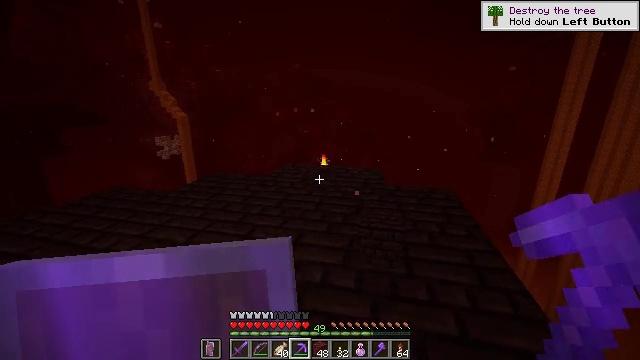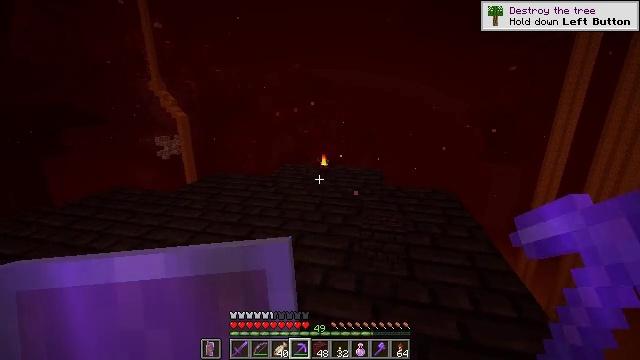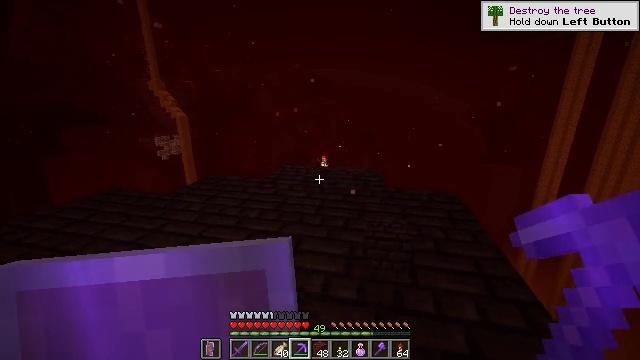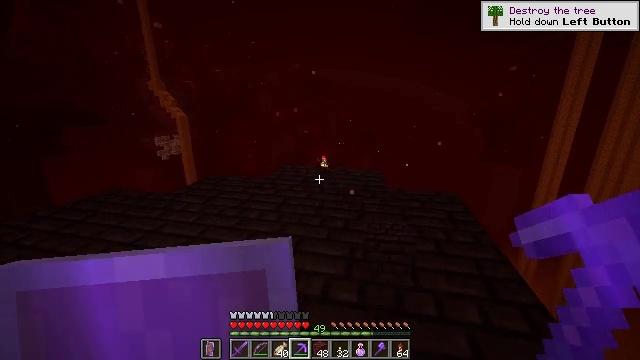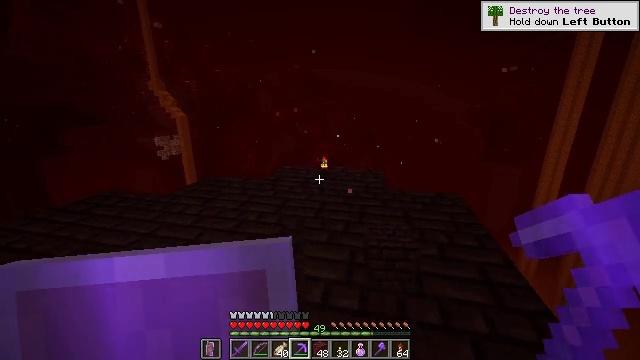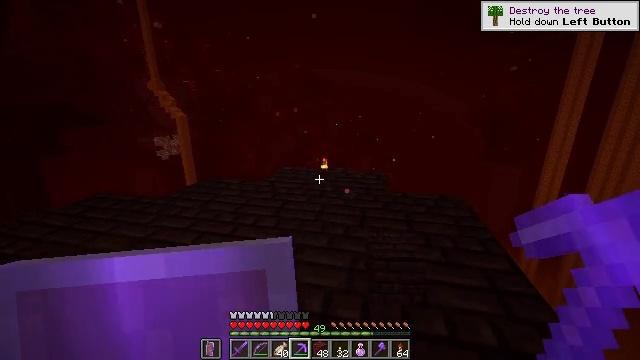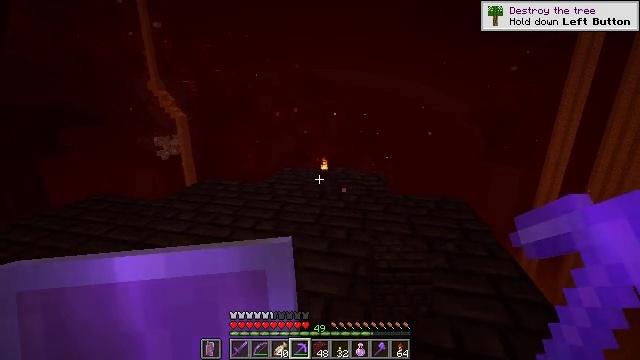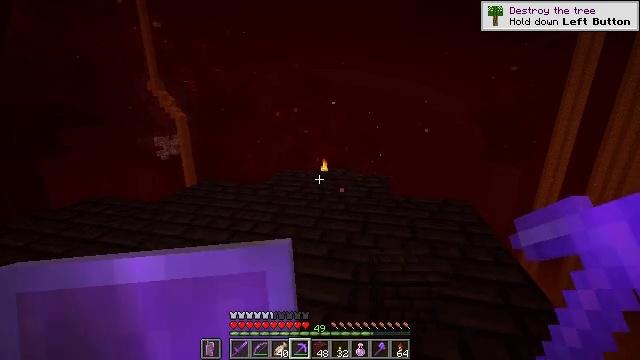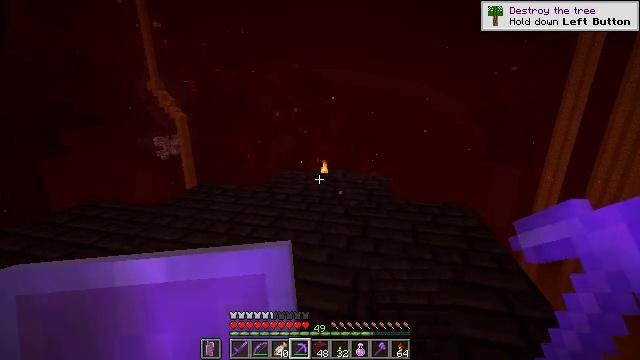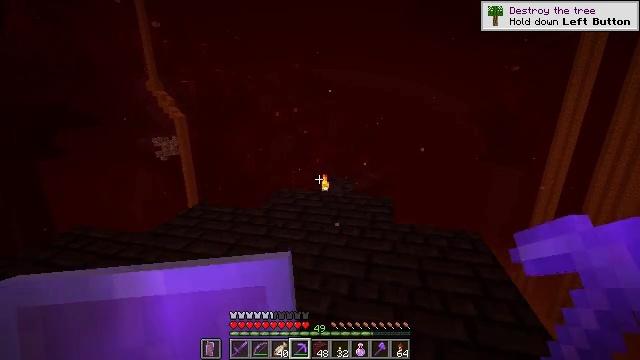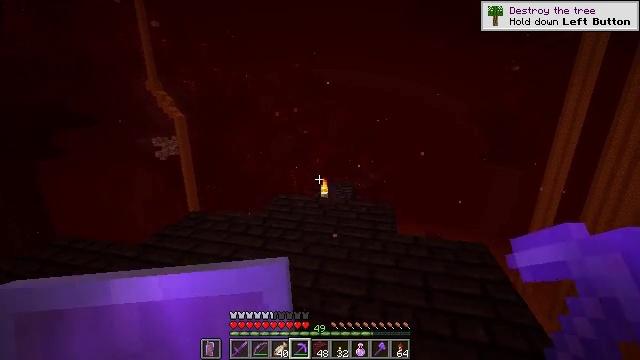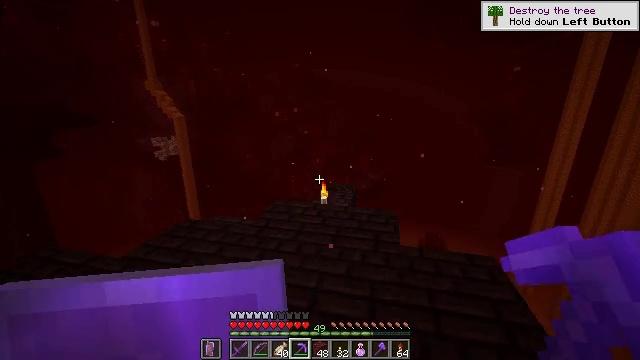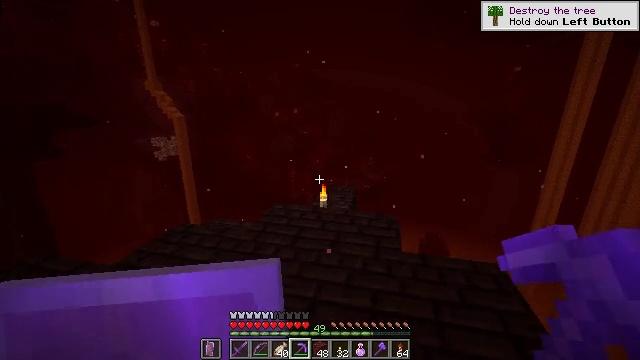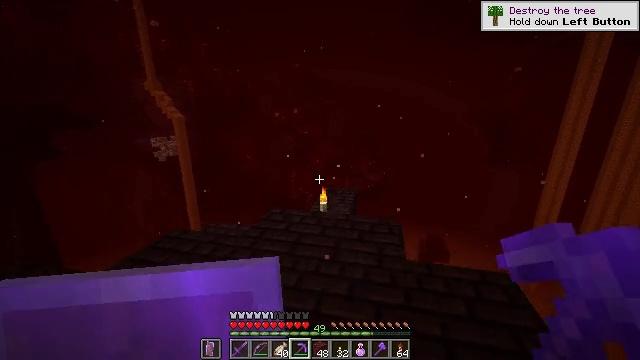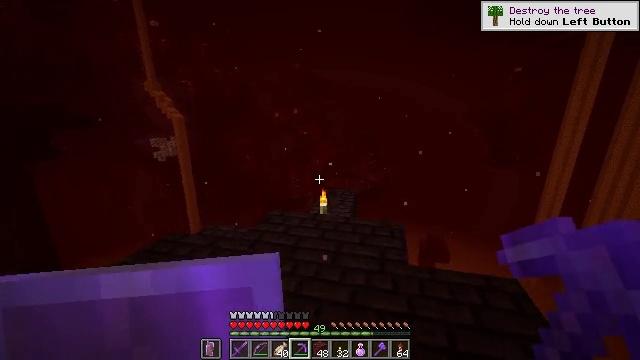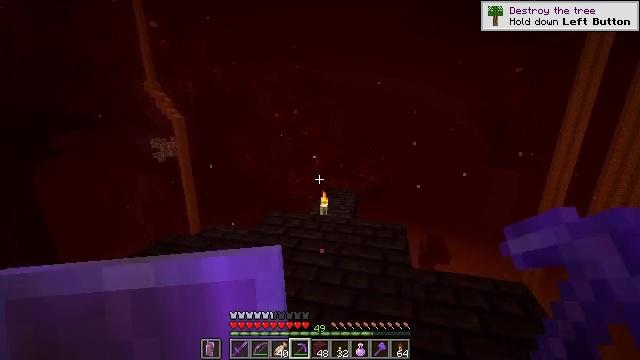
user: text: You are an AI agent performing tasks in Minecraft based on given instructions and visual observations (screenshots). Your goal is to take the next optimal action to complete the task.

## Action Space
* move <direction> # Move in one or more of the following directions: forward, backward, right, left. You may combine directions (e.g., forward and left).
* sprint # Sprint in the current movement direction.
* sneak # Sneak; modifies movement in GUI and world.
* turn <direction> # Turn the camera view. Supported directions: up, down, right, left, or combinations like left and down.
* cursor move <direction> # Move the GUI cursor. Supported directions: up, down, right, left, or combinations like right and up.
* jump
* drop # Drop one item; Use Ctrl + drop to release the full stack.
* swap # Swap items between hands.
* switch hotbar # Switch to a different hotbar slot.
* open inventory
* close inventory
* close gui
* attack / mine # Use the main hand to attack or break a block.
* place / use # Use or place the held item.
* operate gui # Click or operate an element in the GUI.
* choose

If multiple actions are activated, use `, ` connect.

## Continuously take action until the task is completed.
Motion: motion action
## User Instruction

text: Gather some nether bricks.
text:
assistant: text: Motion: move forward, sneak
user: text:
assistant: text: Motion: move forward, sneak
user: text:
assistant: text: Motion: move forward, sneak
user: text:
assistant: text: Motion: move forward, sneak
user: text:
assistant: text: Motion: move forward, sneak
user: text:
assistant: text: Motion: move forward, sneak
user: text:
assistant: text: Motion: move forward
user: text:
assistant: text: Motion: move forward
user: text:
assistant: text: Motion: move forward
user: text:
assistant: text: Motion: move forward
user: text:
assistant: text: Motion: move forward
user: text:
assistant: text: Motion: move forward
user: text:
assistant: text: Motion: no_op
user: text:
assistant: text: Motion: no_op
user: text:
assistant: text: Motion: no_op
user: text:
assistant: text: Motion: turn right
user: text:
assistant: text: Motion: turn right
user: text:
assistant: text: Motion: turn right and down
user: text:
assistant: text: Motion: turn right and down
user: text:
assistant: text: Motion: turn right
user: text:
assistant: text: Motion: turn right and up
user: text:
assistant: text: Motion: turn right
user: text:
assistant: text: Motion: turn right and up
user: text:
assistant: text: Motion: turn right
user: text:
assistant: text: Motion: no_op
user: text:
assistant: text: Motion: turn right
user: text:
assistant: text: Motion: turn right
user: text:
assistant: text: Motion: no_op
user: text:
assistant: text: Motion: no_op
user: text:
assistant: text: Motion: no_op